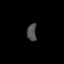
Tissue: prostate
Cell type: B cells
Senescence score: 0.3476
Nuclear area (px): 161
Mean DAPI intensity: 79.05